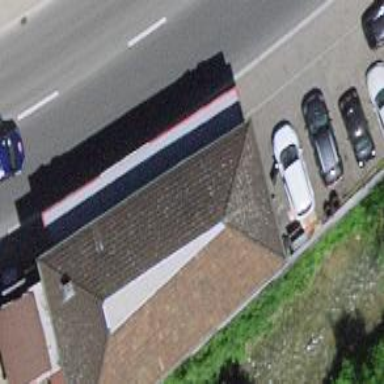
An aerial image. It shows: Building that houses car repair shop.